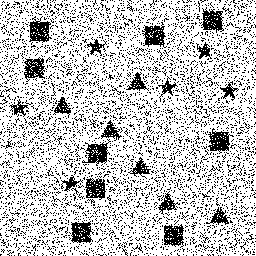
Squares: 9
Triangles: 6
Stars: 6
Total shapes: 21